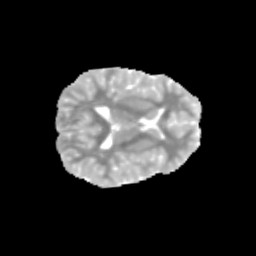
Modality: MD
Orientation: axial
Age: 13
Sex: female
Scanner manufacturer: siemens
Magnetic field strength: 3 T
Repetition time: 3.8 s
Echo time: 0.07 s